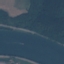
Label: River